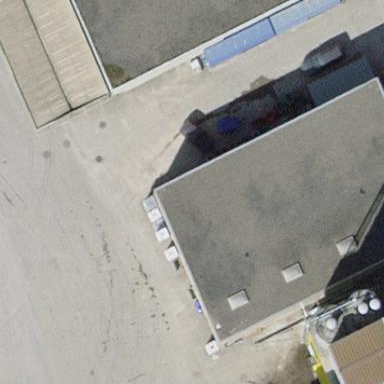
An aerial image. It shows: Industrial building.